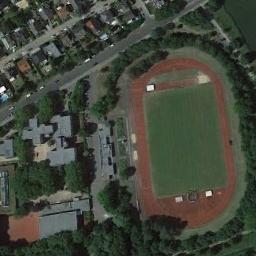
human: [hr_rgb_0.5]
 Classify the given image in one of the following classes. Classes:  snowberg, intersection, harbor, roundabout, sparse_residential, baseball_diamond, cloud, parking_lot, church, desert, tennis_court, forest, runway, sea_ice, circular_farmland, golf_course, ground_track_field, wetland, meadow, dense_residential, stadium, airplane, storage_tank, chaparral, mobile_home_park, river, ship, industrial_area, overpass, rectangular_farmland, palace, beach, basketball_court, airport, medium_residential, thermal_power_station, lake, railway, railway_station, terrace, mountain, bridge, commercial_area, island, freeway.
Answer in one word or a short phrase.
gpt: ground_track_field